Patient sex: M
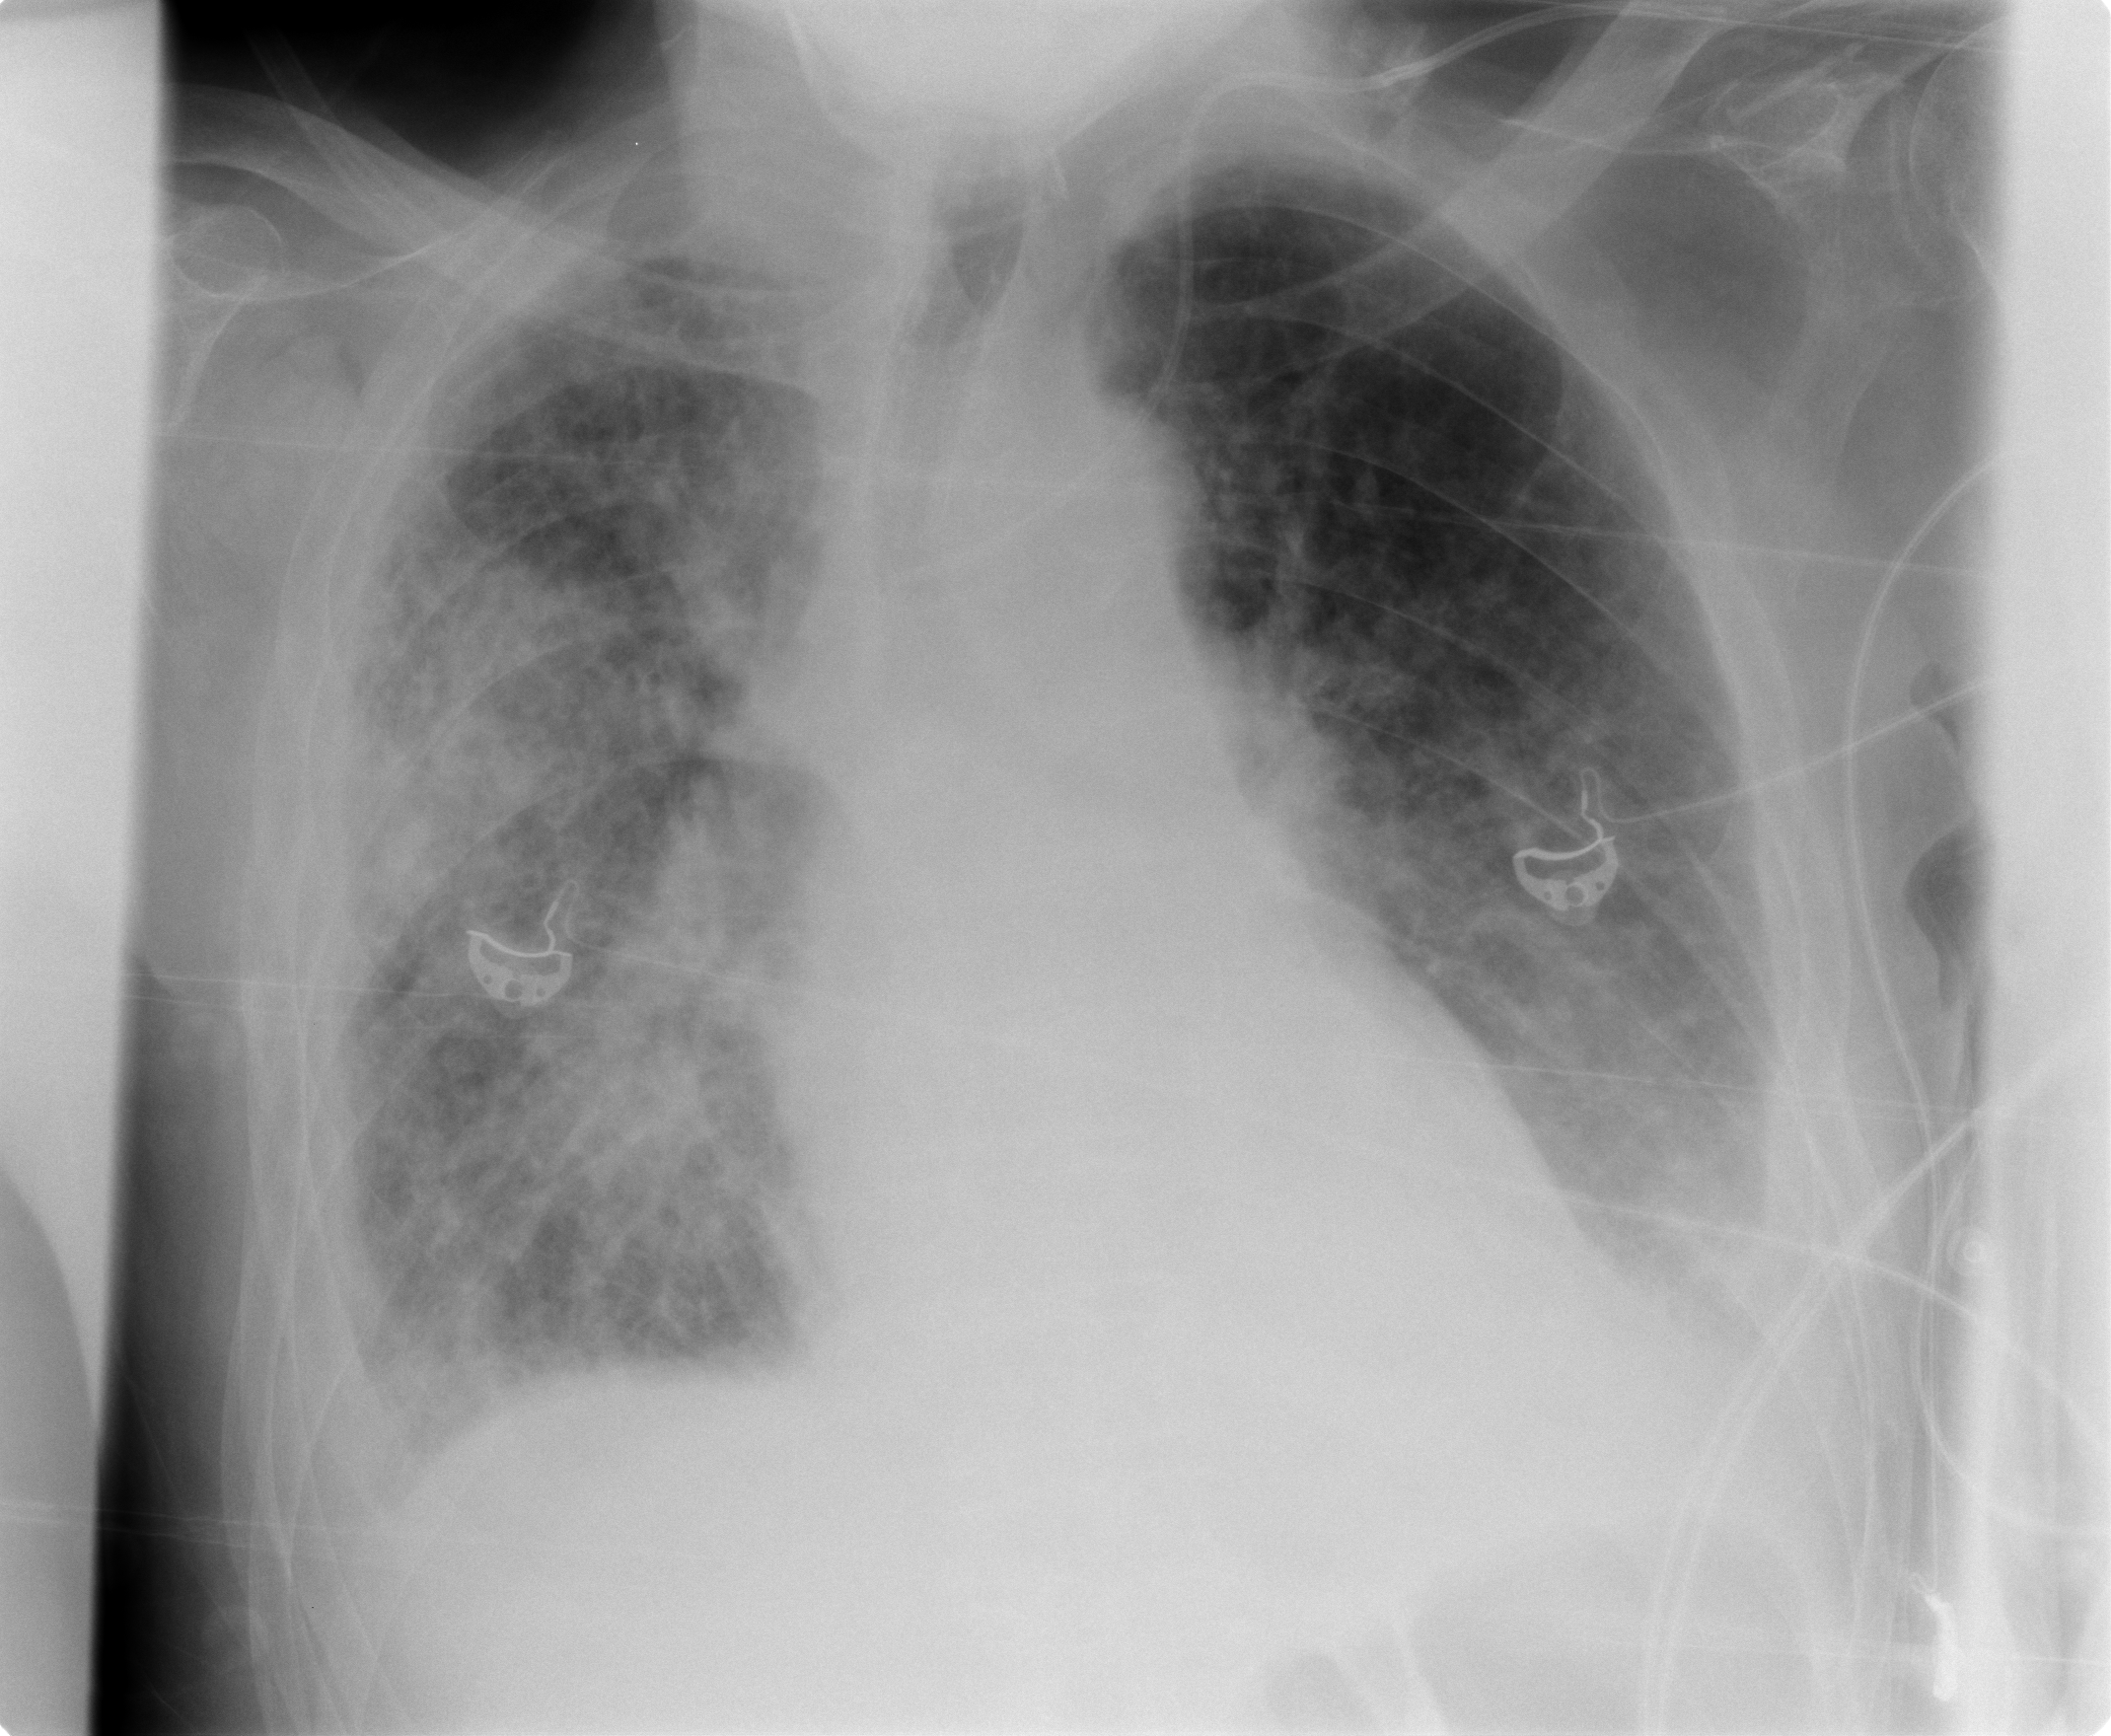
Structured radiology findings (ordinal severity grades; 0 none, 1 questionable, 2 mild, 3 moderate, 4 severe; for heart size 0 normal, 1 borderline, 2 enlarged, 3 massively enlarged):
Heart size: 0
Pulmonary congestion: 0
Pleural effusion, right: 2
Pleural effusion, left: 2
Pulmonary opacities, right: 3
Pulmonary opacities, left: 3
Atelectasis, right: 3
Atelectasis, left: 3